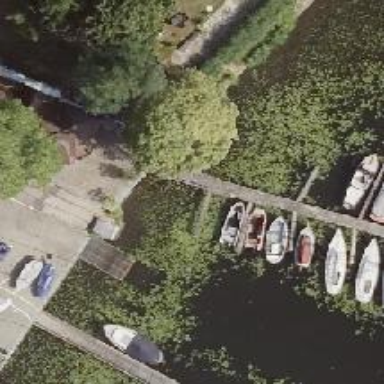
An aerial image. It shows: Pier with mooring facilities.